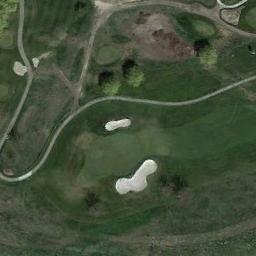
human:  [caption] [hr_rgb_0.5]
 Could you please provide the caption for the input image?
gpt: Several roads cross each other on the golf course .

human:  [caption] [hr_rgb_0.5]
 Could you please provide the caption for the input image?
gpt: There are several rows of trees on this lawn .

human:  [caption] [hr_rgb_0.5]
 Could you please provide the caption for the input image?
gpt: The golf course has some fairways, Roads, Barrier trees and sandpits .

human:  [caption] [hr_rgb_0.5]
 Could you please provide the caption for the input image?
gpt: There are a few bunkers and a few paths on the large green lawn on the golf course and many trees .

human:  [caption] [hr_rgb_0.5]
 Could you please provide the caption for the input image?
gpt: There are some bunkers on the golf course .